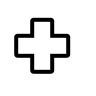
Cursor type: cell
OS/theme: linux-notwaita
Variant: white